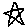
Label: star